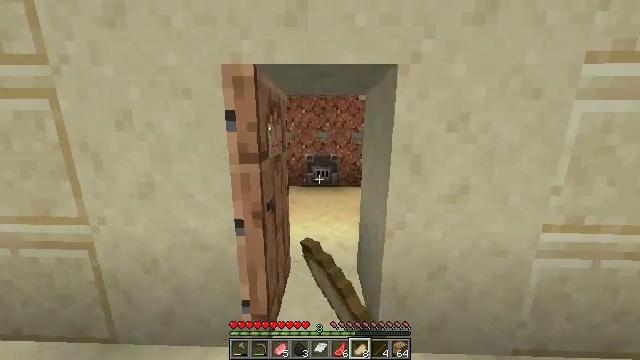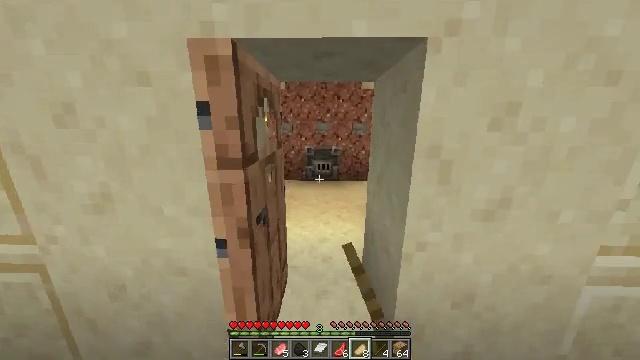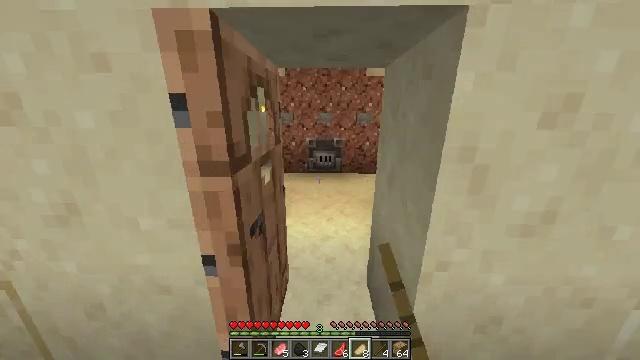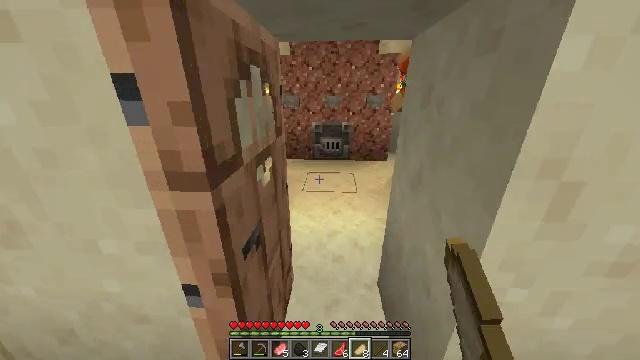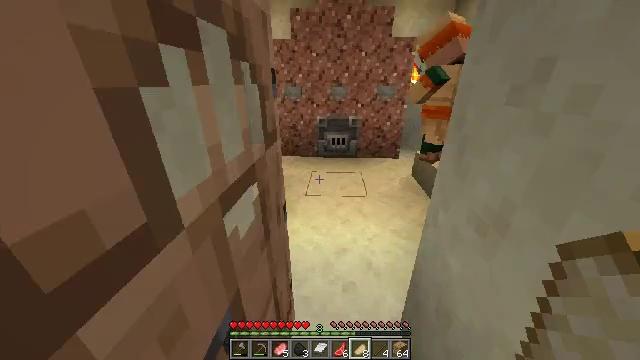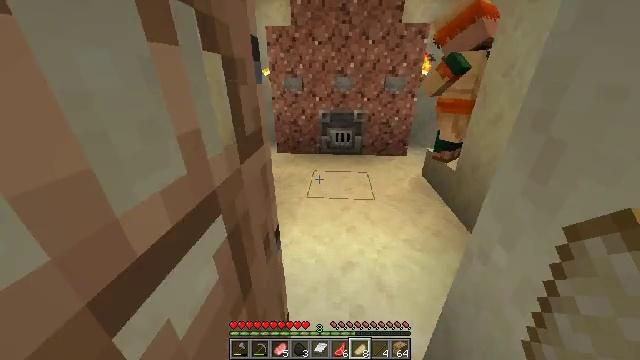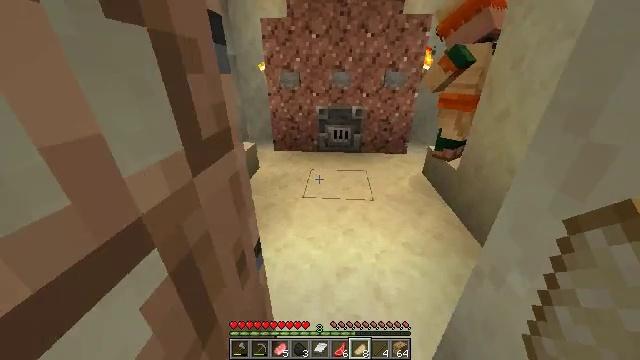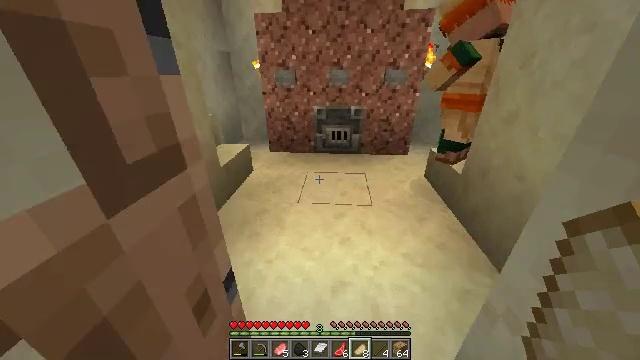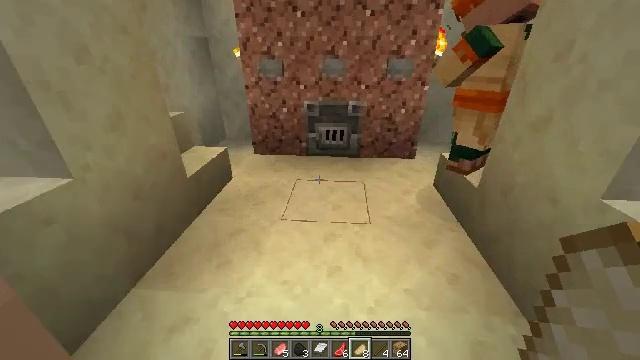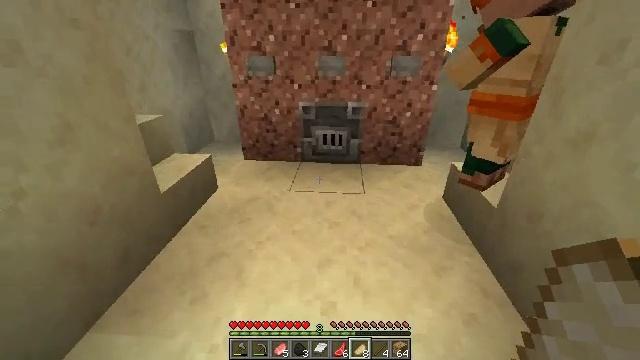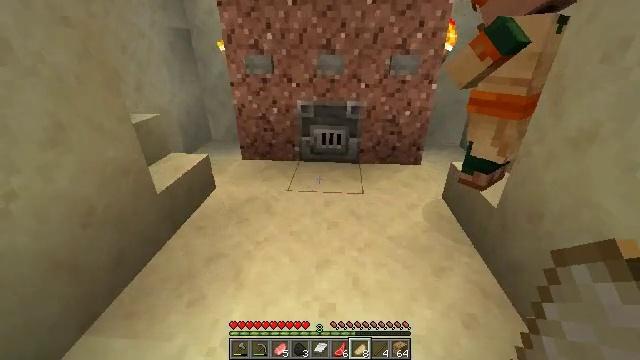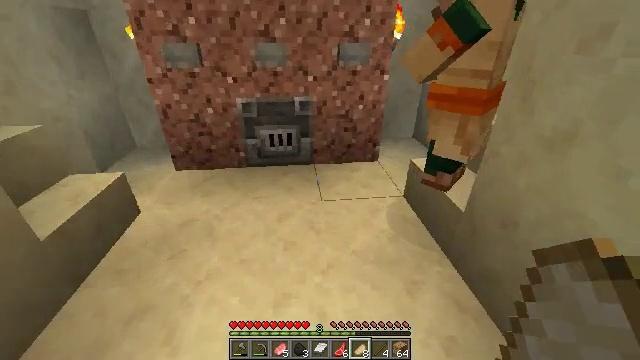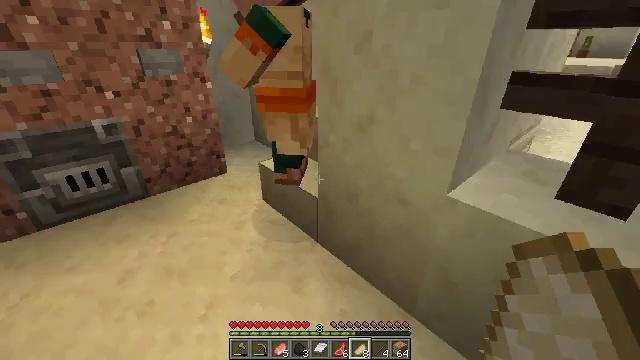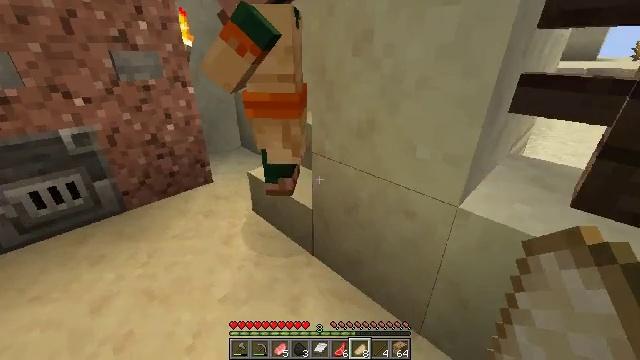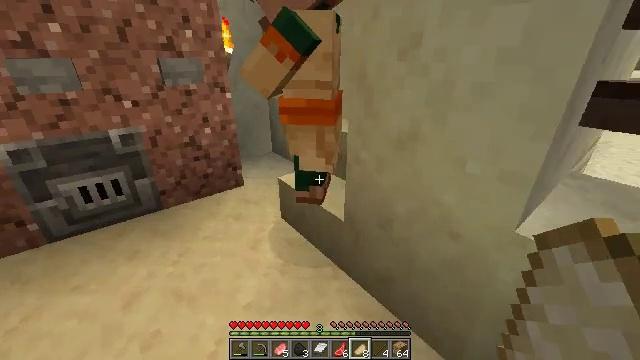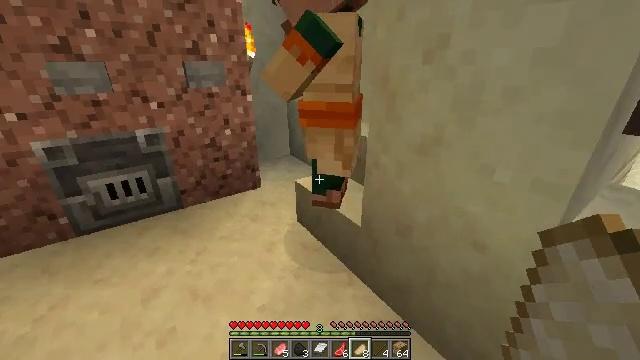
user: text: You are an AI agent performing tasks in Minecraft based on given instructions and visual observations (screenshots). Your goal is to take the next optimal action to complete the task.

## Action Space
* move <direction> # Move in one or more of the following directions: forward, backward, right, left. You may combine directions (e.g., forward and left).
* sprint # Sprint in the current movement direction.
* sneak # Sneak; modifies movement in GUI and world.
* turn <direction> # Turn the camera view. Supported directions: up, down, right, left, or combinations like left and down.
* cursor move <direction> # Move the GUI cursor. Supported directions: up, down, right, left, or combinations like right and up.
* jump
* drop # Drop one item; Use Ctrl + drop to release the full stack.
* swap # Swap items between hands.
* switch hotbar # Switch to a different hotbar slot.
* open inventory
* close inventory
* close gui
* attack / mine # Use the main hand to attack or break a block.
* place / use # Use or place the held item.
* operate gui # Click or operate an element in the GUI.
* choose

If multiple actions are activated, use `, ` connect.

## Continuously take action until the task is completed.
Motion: motion action
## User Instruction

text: Harvest hay blocks from the village.
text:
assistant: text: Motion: move forward, turn down
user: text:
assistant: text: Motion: move forward, turn down
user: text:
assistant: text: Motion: move forward, turn left and down
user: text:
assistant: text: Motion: move forward, turn down
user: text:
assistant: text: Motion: move forward, turn down
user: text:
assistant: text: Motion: move forward and move right
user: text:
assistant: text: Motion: move forward and move right
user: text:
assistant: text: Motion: move forward and move right
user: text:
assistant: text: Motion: move forward
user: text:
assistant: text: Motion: move forward
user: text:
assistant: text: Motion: move forward, turn right and down
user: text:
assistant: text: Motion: move forward, turn right and up
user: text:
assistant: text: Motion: turn right
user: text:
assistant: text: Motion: turn left and up
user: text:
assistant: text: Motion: turn left
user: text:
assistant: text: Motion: no_op
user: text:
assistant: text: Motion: no_op
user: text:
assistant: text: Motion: no_op
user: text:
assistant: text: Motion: turn right and up
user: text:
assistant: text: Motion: turn right
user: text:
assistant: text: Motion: move right, turn right
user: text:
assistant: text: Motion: move right, turn right
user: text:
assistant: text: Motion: move forward and move right, turn right
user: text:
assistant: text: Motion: move forward and move right, sprint, turn right
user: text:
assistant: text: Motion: move forward and move right, sprint
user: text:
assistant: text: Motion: move forward and move right, sprint
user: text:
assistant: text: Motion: move forward, sprint, turn left
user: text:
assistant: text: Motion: move forward, sprint, turn left
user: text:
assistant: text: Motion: move forward, sprint
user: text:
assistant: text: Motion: move forward, sprint